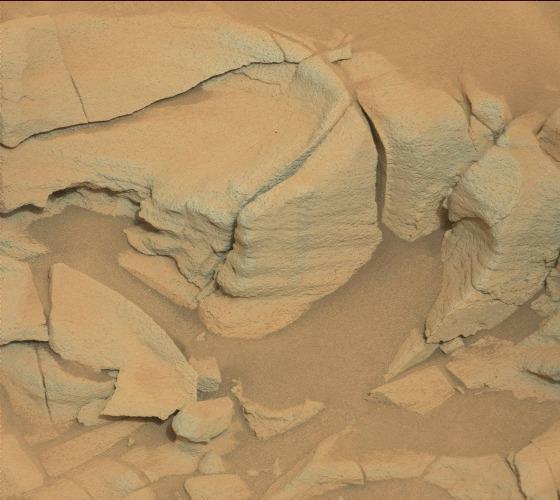
Terrain classes present: Bedrock, Gravel / Sand / Soil